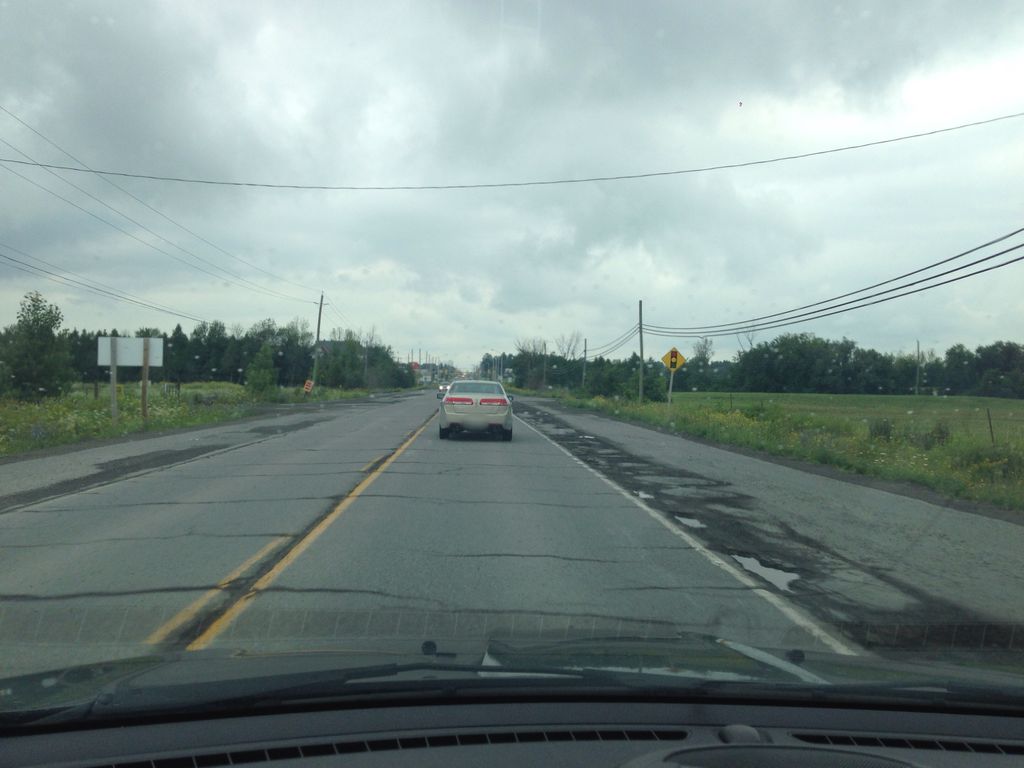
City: ottawa-gatineau